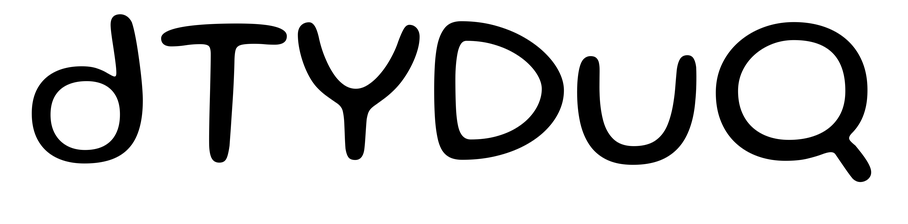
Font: Gluten_Light